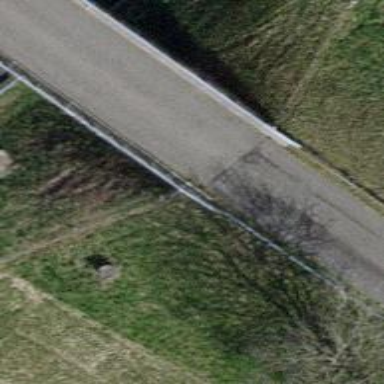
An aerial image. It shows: Unclassified road with bridge. There is cycleway on the opposite side of the road.